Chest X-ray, PA view. Patient: 77 years old, sex F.
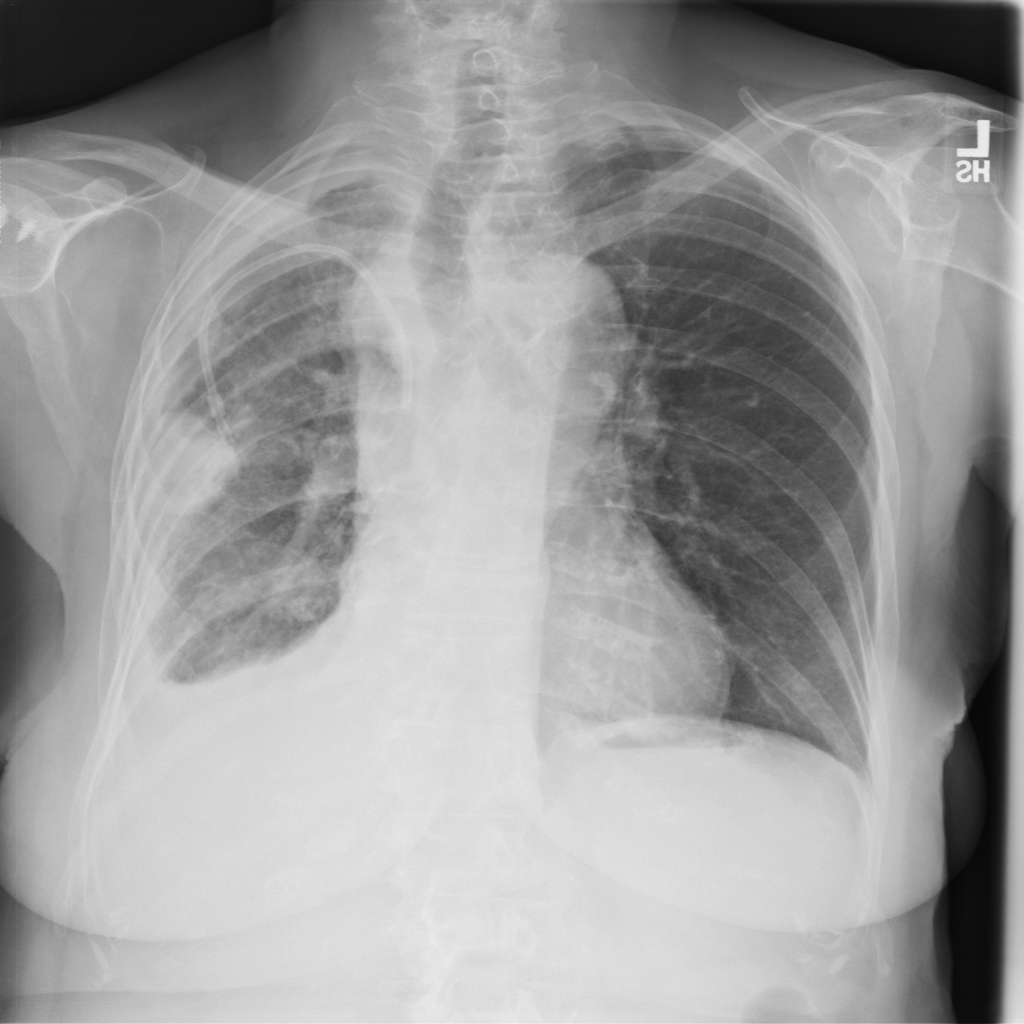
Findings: Effusion, Mass